Question: I have a view setup in Interface Builder which contains a viewController that loads another Nib file. However, for some reason the objects contained in the nib file being loaded never gets called 'awakeFromNib'. What am I missing here? Is there anyway to load views from Nib in interface builder and also manage their properties and sizing in the interface builder?

In general, what are the best practices for managing multiple nibs and composing them into complex views?
I created a NSViewController subclass like this.
'''
@interface NibLoadingViewController : NSViewController
// The placeholder would be replaced during run-time by the view
@property (weak, nonatomic) IBOutlet NSView *placeholder;
@end
@implementation NibLoadingViewController
@synthesize placeholder = _placeholder;
- (void)awakeFromNib {
if (self.placeholder)
self.view = self.view; // Trigger lazy loading
}
- (void)loadView {
[super loadView];
if (!self.view)
return;
// Replace the placehoder if it exists
if (self.placeholder) {
// Copy over relevant attributes
self.view.frame = self.placeholder.frame;
self.view.autoresizingMask = self.placeholder.autoresizingMask;
self.view.autoresizesSubviews = self.placeholder.autoresizesSubviews;
// Replaces the old view
[self.placeholder.superview replaceSubview:self.placeholder with:self.view];
self.placeholder = nil;
}
self.nextResponder = self.view.nextResponder;
self.view.nextResponder = self;
}
@end
'''
This way, you just need to hook the placeholder outlet in the nib that contains the view controller and it will automatically load the other nibs for you and copy all the attributes from placeholder over and replace it in the main nib.
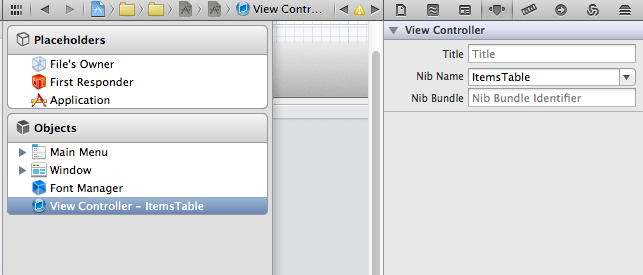
Answer: The content of the nib-file is lazy-loaded. If you want to be called, you need to access something from the nib-file first.
'''
NSViewController *controller = [[NSViewController alloc] initWithNibName:@"MyView" bundle:nil];
/*
* awakeFromNib was not called yet
*/
NSView *view = controller.view;
/*
* but now -(void)awakeFromNib was called.
*/
'''